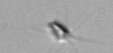
Label: Calciopappus